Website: bh-photo
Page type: receipt
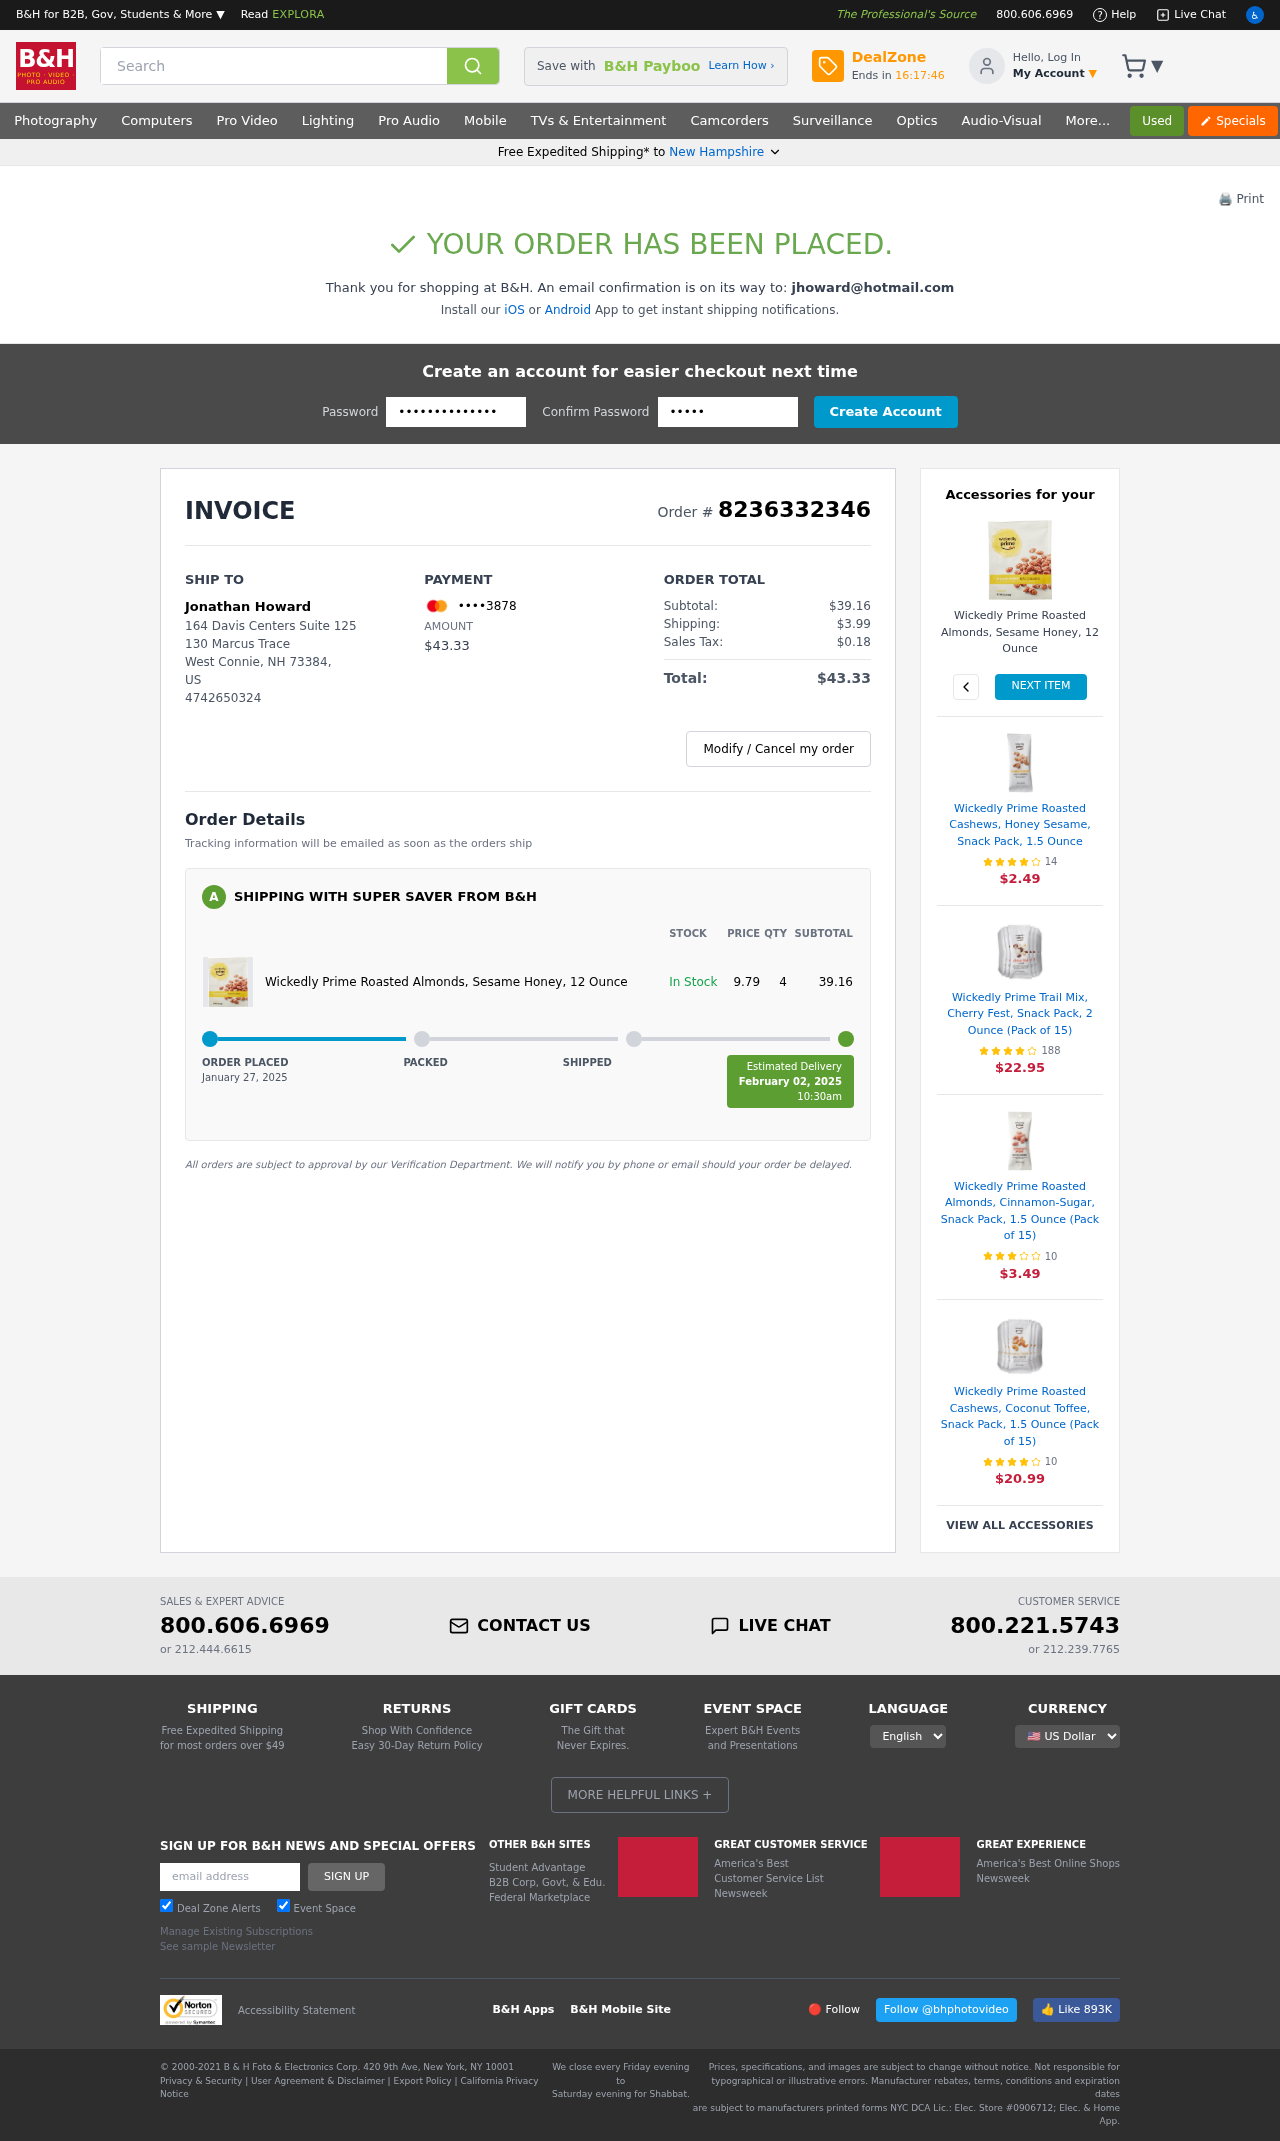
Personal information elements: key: PII_CARD_LAST4
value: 3878
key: PII_CITY
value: West Connie
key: PII_EMAIL
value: jhoward@hotmail.com
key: PII_FULLNAME
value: Jonathan Howard
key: PII_PHONE
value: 4742650324
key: PII_POSTCODE
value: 73384
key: PII_STATE
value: New Hampshire
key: PII_STATE_ABBR
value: NH
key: PII_STREET
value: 164 Davis Centers Suite 125
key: PII_STREET2
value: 130 Marcus Trace
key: PII_COUNTRY_CODE
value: US
Product elements: key: PRODUCT1_NAME
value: Wickedly Prime Roasted Almonds, Sesame Honey, 12 Ounce
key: PRODUCT1_PRICE
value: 9.79
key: PRODUCT1_QUANTITY
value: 4
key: PRODUCT1_NAME2
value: Wickedly Prime Roasted Almonds, Sesame Honey, 12 Ounce
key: PRODUCT2_NAME
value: Wickedly Prime Roasted Cashews, Honey Sesame, Snack Pack, 1.5 Ounce
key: PRODUCT2_NUM_RATINGS
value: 14
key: PRODUCT2_PRICE
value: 2.49
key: PRODUCT3_NAME
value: Wickedly Prime Trail Mix, Cherry Fest, Snack Pack, 2 Ounce (Pack of 15)
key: PRODUCT3_NUM_RATINGS
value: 188
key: PRODUCT3_PRICE
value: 22.95
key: PRODUCT4_NAME
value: Wickedly Prime Roasted Almonds, Cinnamon-Sugar, Snack Pack, 1.5 Ounce (Pack of 15)
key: PRODUCT4_NUM_RATINGS
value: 10
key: PRODUCT4_PRICE
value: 3.49
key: PRODUCT5_NAME
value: Wickedly Prime Roasted Cashews, Coconut Toffee, Snack Pack, 1.5 Ounce (Pack of 15)
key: PRODUCT5_NUM_RATINGS
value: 10
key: PRODUCT5_PRICE
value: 20.99
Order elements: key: ORDER_ID
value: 8236332346
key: ORDER_TOTAL
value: $43.33
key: ORDER_SUBTOTAL
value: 39.16
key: ORDER_SUBTOTAL
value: $39.16
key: ORDER_SHIPPING_COST
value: $3.99
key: ORDER_TAX
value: $0.18
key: ORDER_DATE
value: January 27, 2025
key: ORDER_DELIVERY_DATE
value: February 02, 2025
Search elements: key: HEADER_SEARCH
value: Search